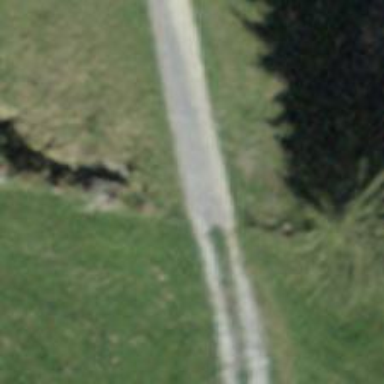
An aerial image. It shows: Culvert tunnel.